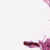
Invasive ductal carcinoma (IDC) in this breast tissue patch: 0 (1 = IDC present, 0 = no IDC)